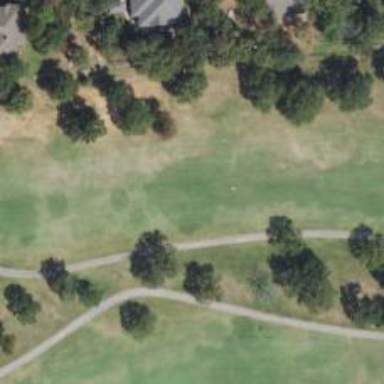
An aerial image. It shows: Golf hole.